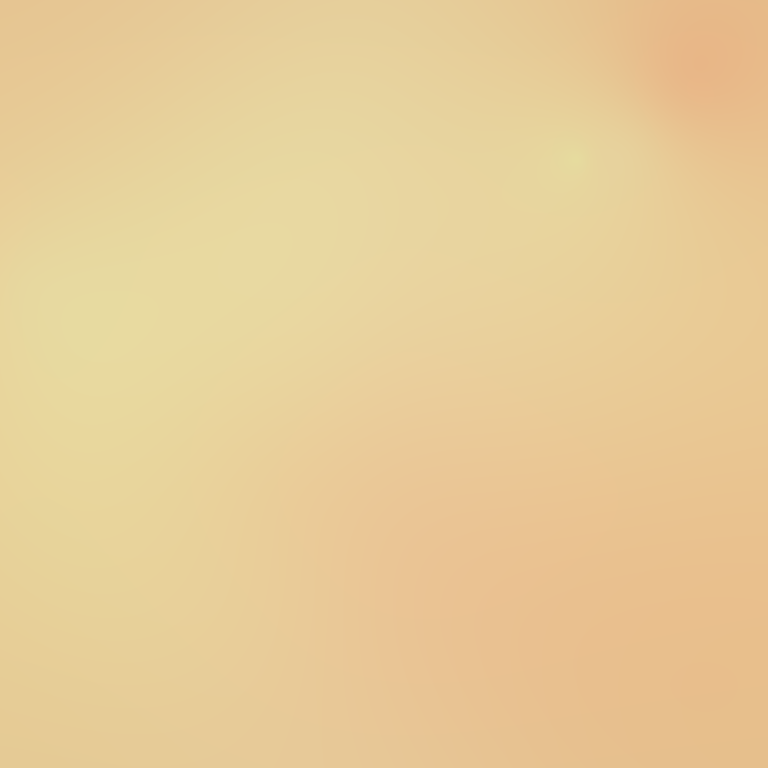
Abstract light effect, smooth gradient from soft beige to warm peach, serene atmosphere, diffuse light, no room, no furniture, no objects.